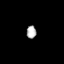
Tissue: prostate
Cell type: T cells
Senescence score: 0.7272
Nuclear area (px): 120
Mean DAPI intensity: 180.425